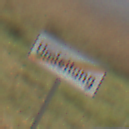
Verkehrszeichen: EndeDerUmleitungsankuendigung
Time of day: MorningAfternoon
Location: Outdoor (Nature)
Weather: Overcast
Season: NotSpecified
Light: Natural